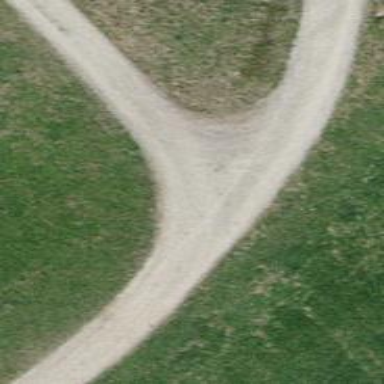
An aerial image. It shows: Gravel track with grade 2 quality.